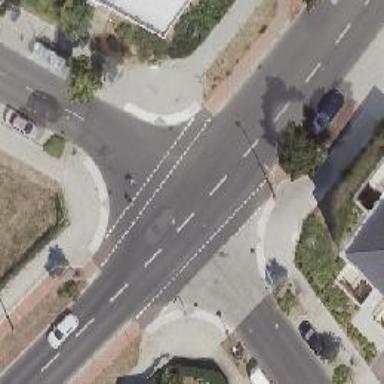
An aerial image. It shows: Uncontrolled crossing on footway.